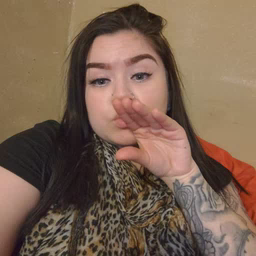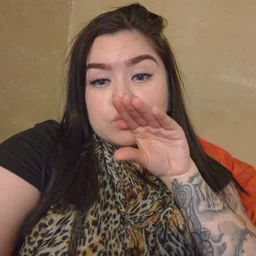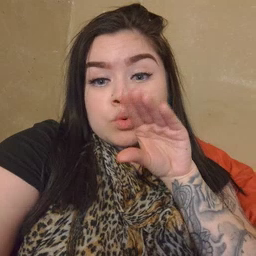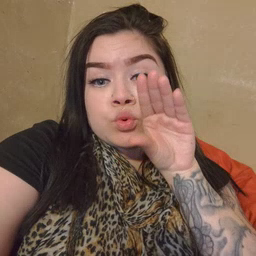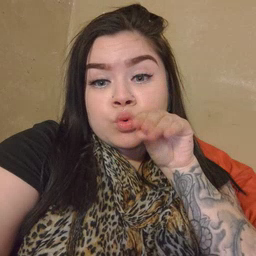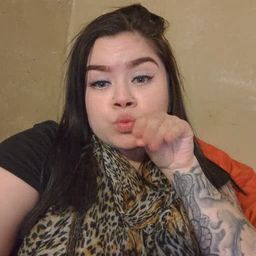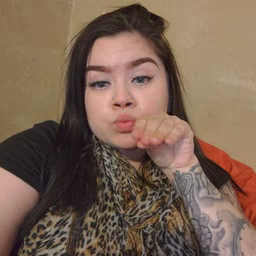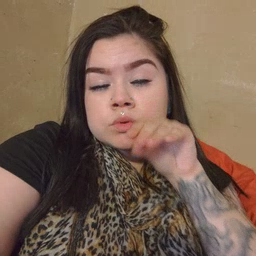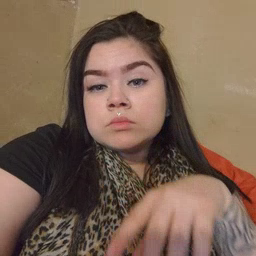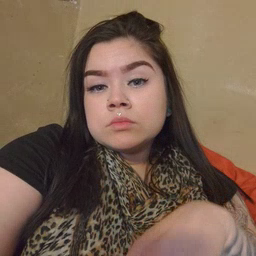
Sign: goose